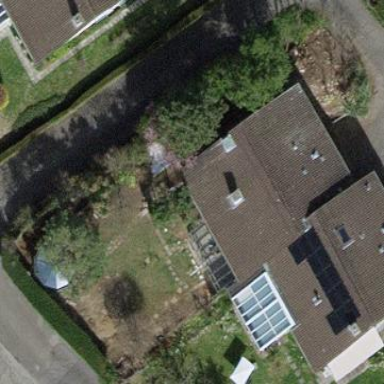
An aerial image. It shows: Garden enclosed by fence.